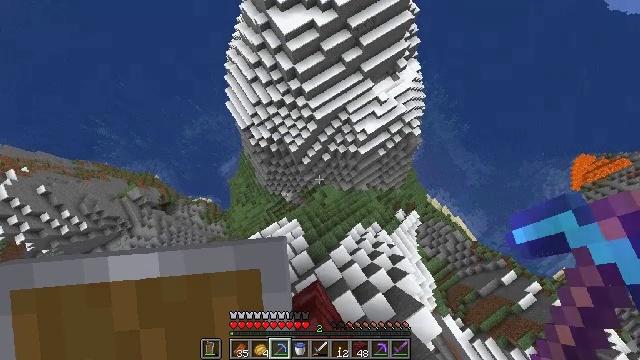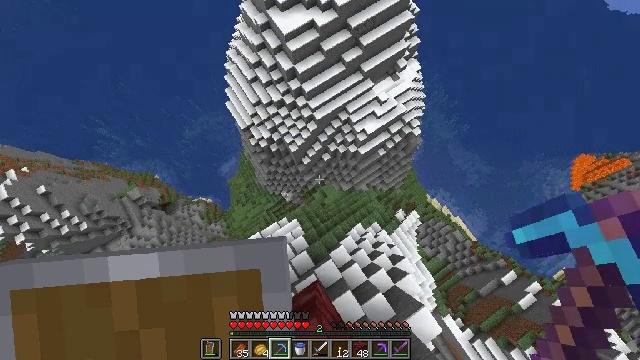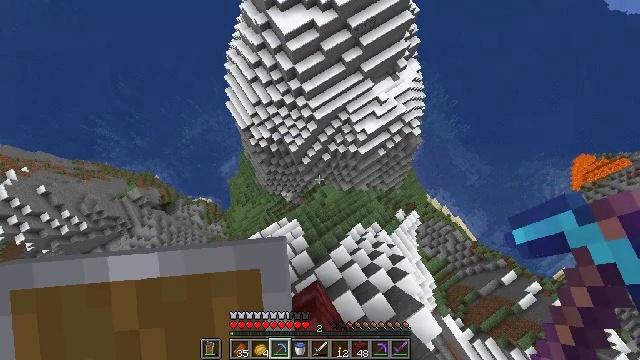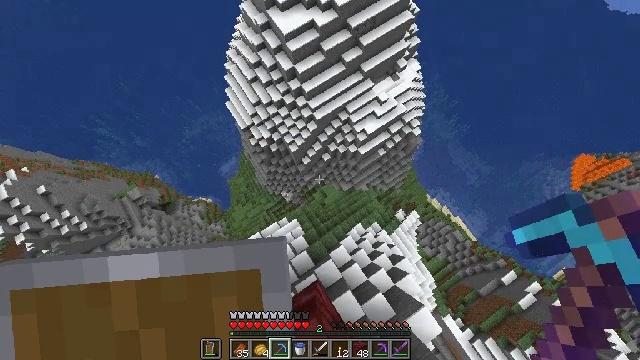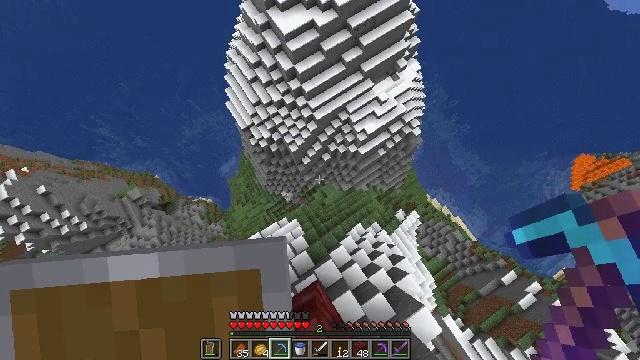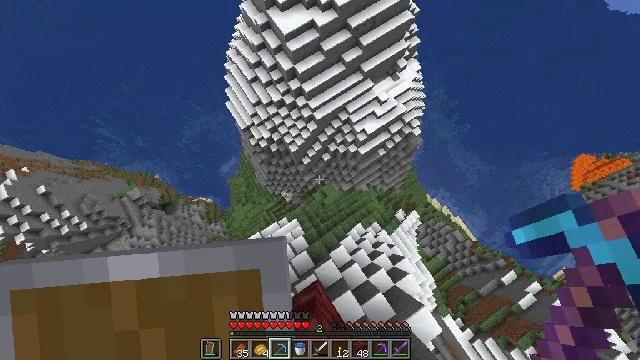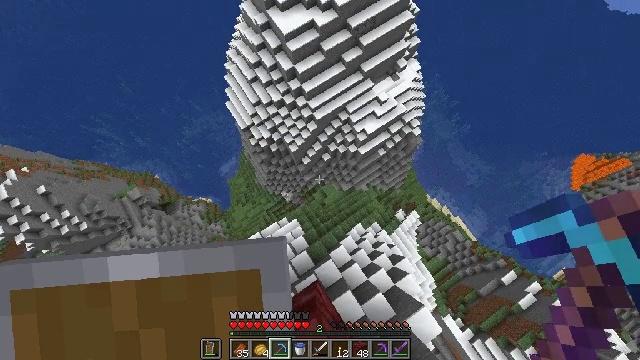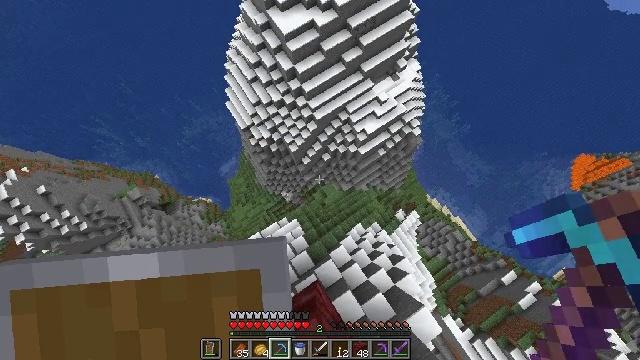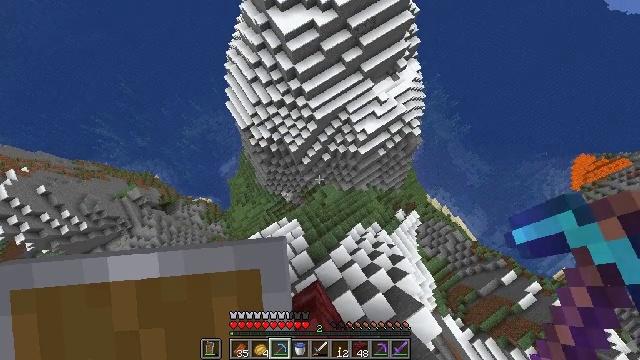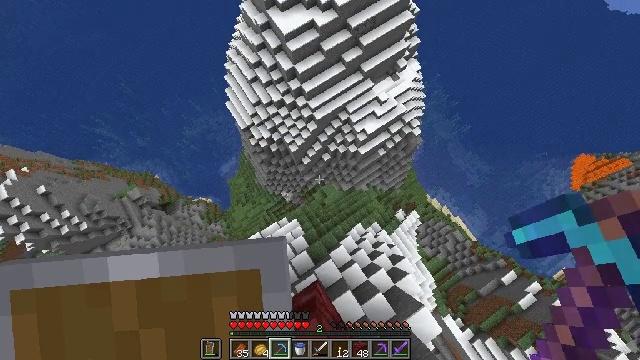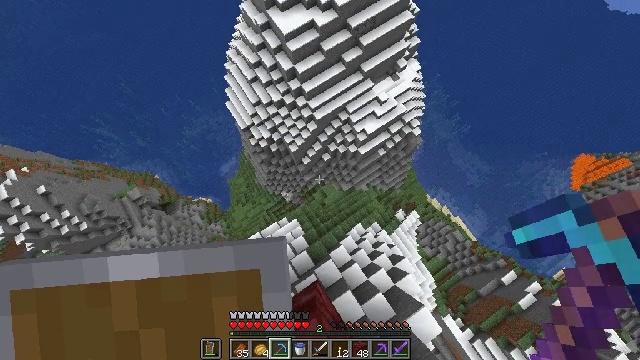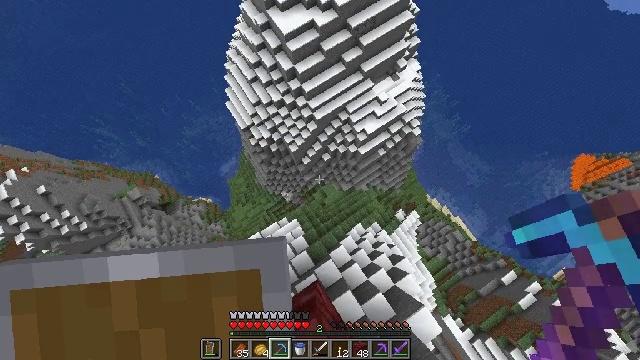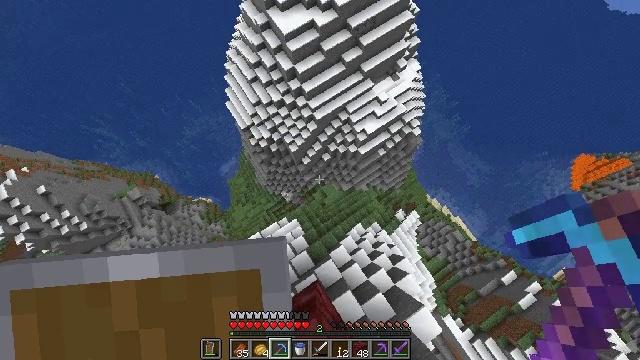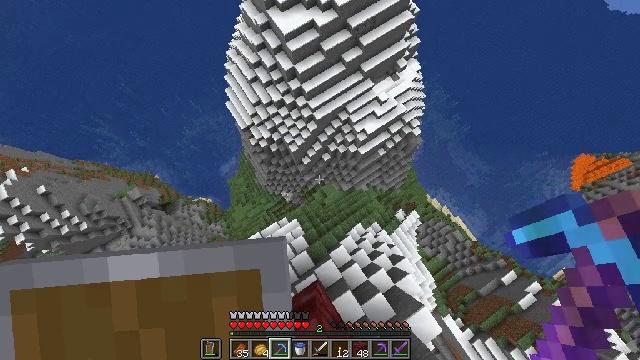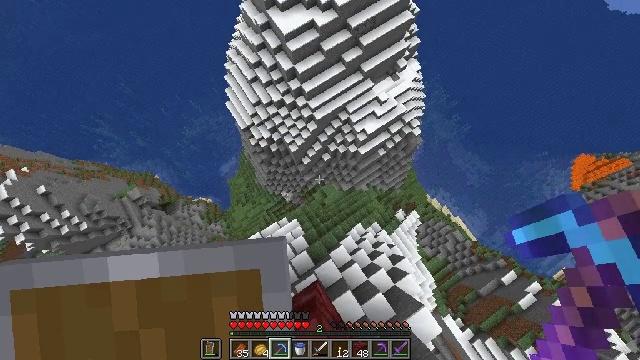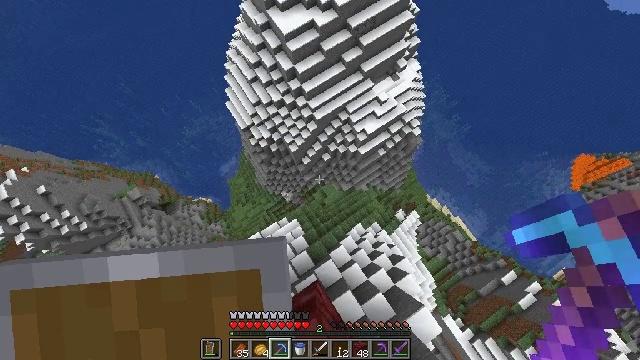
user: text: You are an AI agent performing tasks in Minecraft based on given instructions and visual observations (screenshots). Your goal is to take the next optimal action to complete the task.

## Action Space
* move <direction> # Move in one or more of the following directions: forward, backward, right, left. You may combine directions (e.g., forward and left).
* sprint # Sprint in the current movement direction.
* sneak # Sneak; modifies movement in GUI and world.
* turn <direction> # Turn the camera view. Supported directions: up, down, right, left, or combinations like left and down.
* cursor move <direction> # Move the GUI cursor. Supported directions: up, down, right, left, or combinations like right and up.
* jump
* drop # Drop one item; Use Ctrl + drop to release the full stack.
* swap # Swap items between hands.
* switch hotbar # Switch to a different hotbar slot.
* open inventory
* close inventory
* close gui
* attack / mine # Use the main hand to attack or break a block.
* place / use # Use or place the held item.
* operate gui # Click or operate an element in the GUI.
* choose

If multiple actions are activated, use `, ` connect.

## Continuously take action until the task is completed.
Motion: motion action
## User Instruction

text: Attack the ice to clear a path.
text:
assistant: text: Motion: sneak
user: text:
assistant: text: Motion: sneak
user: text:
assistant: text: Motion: sneak
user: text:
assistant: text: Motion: sneak
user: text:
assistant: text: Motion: sneak
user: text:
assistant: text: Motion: sneak
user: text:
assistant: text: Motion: sneak
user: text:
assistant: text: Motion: sneak
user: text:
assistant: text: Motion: sneak
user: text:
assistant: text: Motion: sneak
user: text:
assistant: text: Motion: sneak
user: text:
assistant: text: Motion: sneak
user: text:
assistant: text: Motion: sneak
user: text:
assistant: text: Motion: sneak
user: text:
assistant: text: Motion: sneak
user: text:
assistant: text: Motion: sneak, turn left
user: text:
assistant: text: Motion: sneak, turn left and down
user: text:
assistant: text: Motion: sneak, turn left
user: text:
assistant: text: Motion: sneak, turn left
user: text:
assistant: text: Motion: sneak, turn left and up
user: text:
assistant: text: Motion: sneak, turn left and up
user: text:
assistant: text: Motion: sneak, turn left and up
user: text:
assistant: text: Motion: sneak, turn left and up
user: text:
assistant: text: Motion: sneak, turn left and up
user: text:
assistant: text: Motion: sneak, turn right
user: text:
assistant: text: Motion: sneak, turn right
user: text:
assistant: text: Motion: sneak
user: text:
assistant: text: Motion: move left, sneak, turn left
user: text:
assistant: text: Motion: move forward and move left, sneak, turn left and up
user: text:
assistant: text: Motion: move forward and move left, sneak, turn up